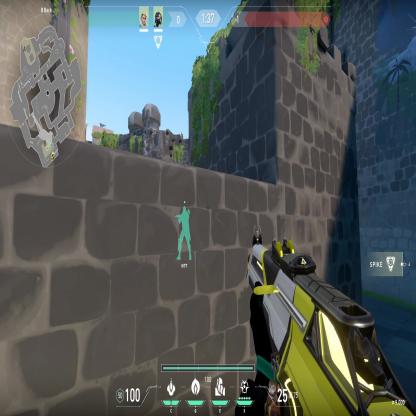
Label: teammate